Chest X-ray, PA view. Patient: 58 years old, sex F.
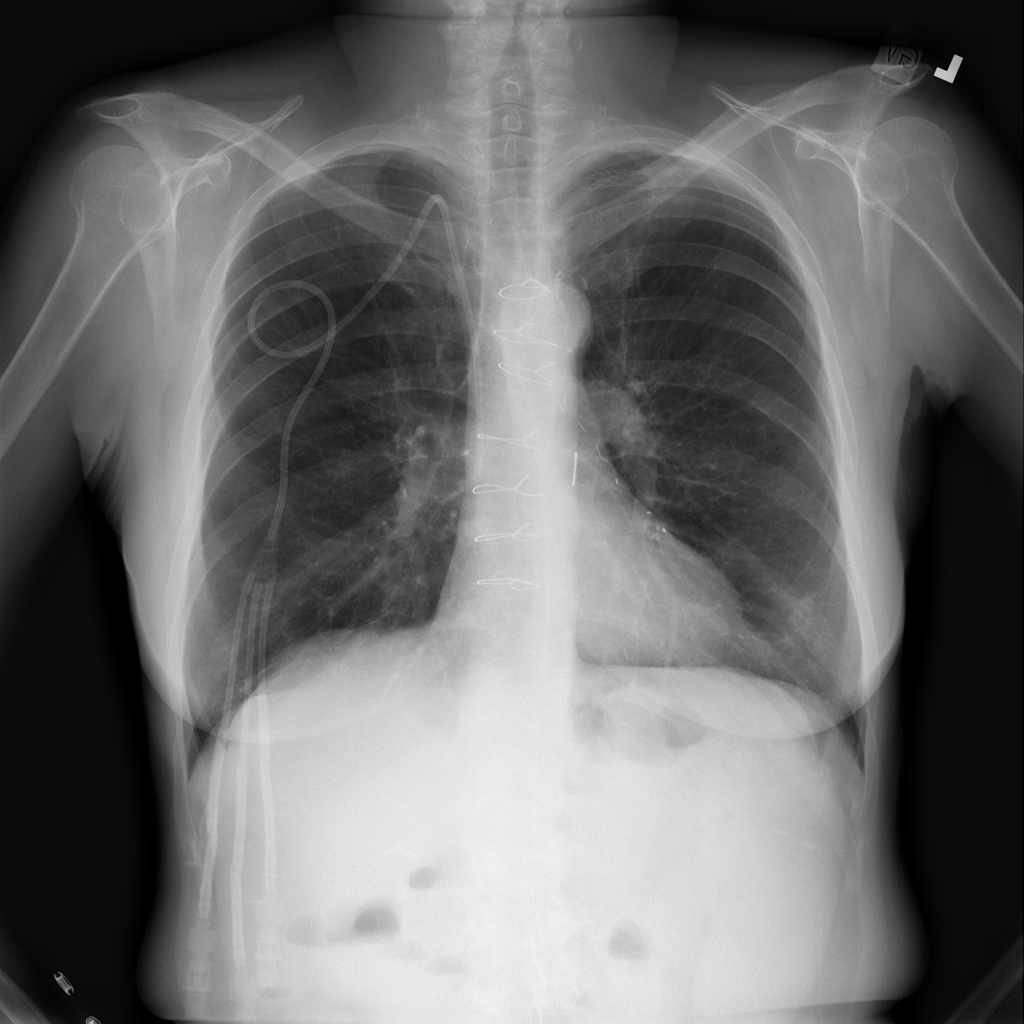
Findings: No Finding